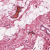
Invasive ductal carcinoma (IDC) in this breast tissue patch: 0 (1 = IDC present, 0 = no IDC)